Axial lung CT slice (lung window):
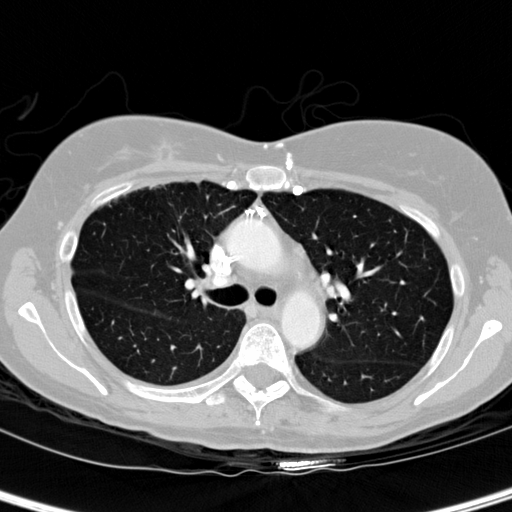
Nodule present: no